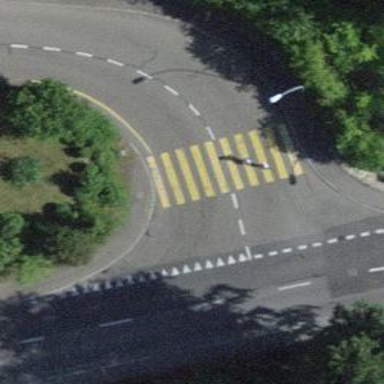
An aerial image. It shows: Uncontrolled zebra crossing with zebra markings.